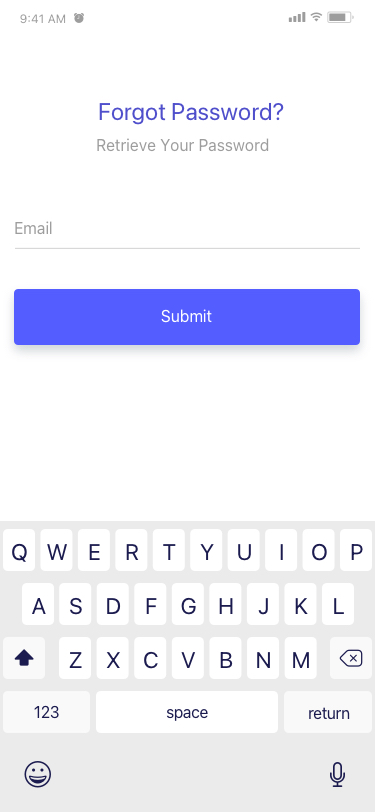
Text in this UI design:
Email
Submit
Forgot Password?
Retrieve Your Password